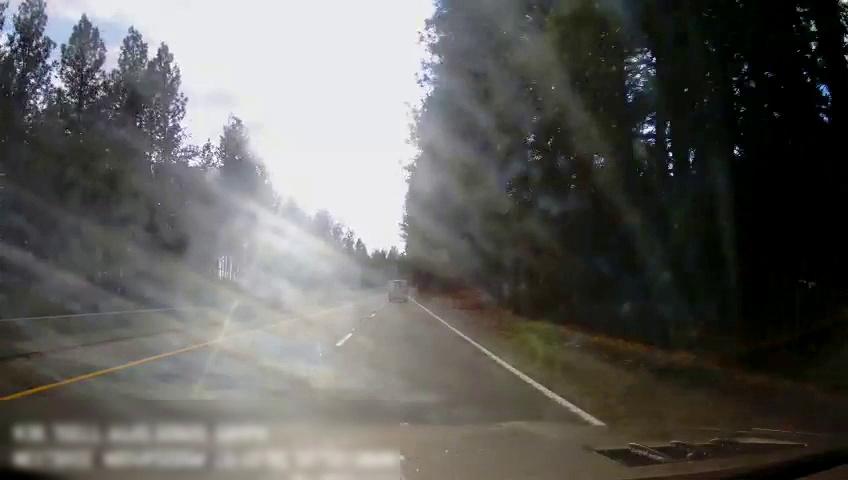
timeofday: Day
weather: Cloudy
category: Drivable Space
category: Drivable Space
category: Vehicles | Van
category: Lanes | Current Lane
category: Lanes | Alternate Lane
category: Lanes | Alternate Lane